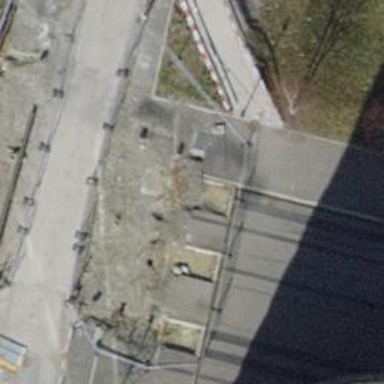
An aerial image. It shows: Bollard barrier.